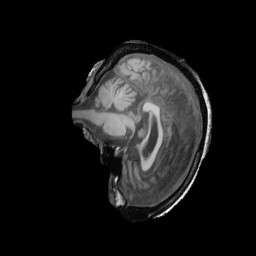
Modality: T1w
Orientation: sagittal
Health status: ill
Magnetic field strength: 3 T